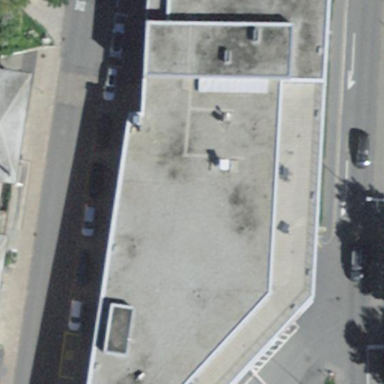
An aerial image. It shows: Retail building.